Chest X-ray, PA view. Patient: 63 years old, sex M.
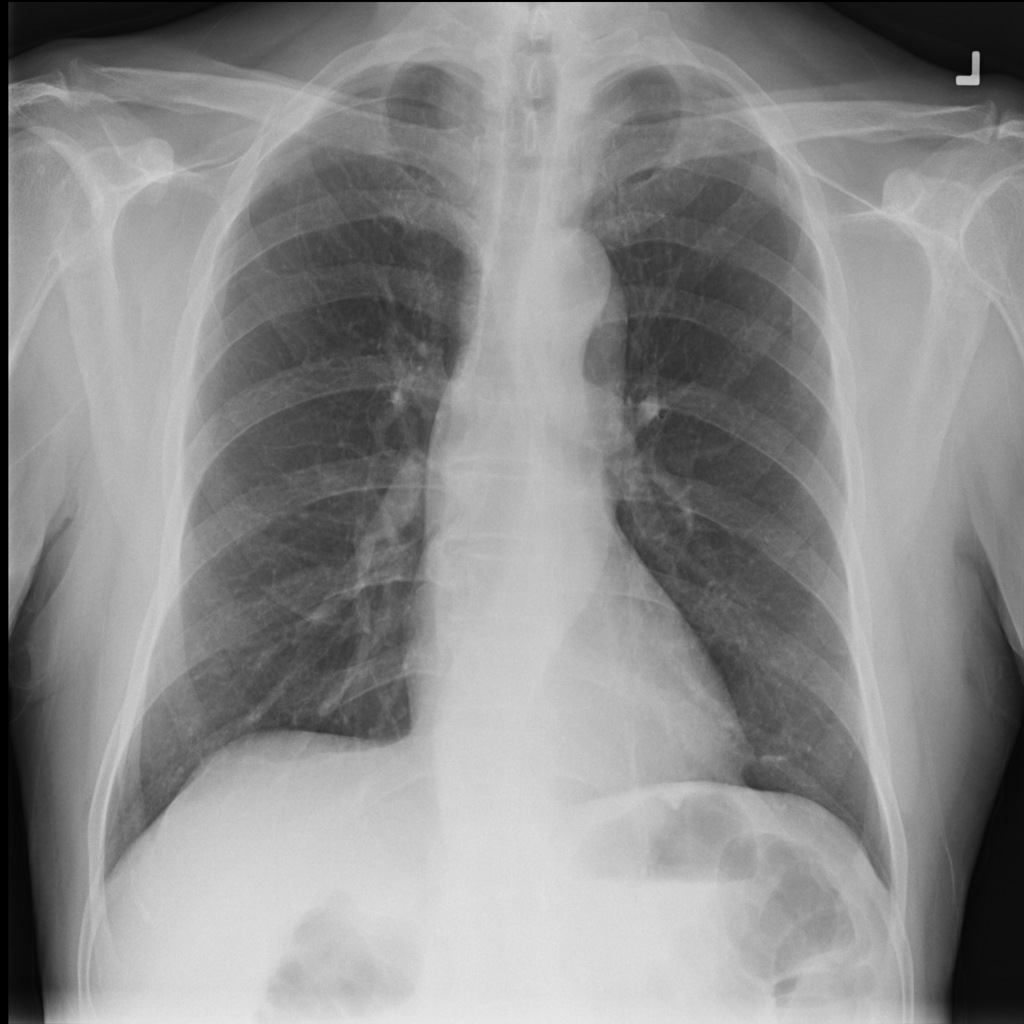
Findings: Infiltration